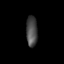
Tissue: prostate
Cell type: Fibroblasts
Senescence score: 0.7785
Nuclear area (px): 335
Mean DAPI intensity: 73.564